Question: I am having trouble with getting two elements lined up properly.
Here is my HTML:
'''
<input class='pretty-border' id='shareinput' value='afdsdasfdasfadsff' />
<span>
<object classid="clsid:d27cdb6e-ae6d-11cf-96b8-444553540000"
width="14"
height="14"
id="clippy" >
<param name="movie" value="/clippy.swf"/>
<param name="allowScriptAccess" value="always" />
<param name="quality" value="high" />
<param name="scale" value="noscale" />
<param NAME="FlashVars" value="id=clip_text">
<param name="bgcolor" value="#FFFFFF">
<embed src="/clippy.swf"
width="14"
height="14"
name="clippy"
quality="high"
allowScriptAccess="always"
type="application/x-shockwave-flash"
pluginspage="http://www.macromedia.com/go/getflashplayer"
FlashVars="id=clip_text"
bgcolor="#FFFFFF"
/>
</object>
</span>
'''
And this is my CSS:
'''
input.pretty-border {
float:left;
font-size:1em;
width: 300px;
padding: 5px 10px;
-moz-border-radius: 6px;
-webkit-border-radius: 6px;
border-radius: 6px;
border: 4px solid #c9deff;
}
'''
Unfortunately, there is a line break between the objects as can be seen in the attached picture. How can I get rid of it?

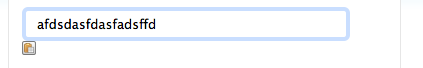
Answer: try giving both elements the same class name then put the float:left for that class, not just the input element.
'''
.sameclass {
float:left;
}
'''